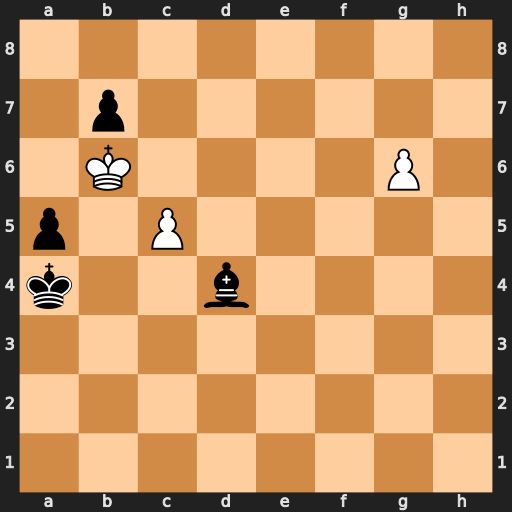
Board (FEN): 8/1p6/1K4P1/p1P5/k2b4/8/8/8
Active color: w
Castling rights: -
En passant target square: -
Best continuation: Kxb7 Bxc5 g7 Bd4 g8=Q